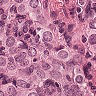
Metastatic tissue present: yes